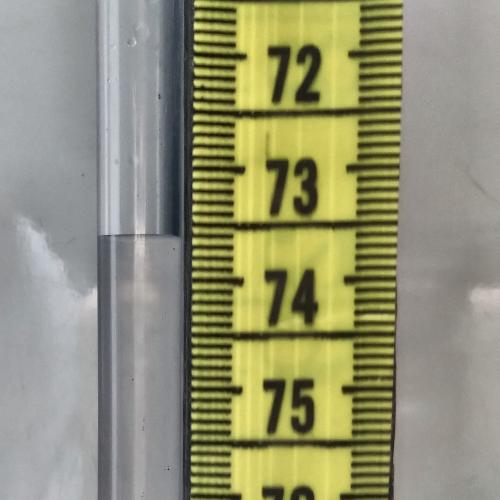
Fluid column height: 73.6 cm